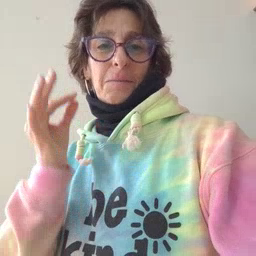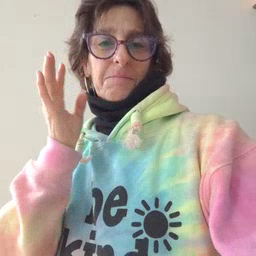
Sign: bee